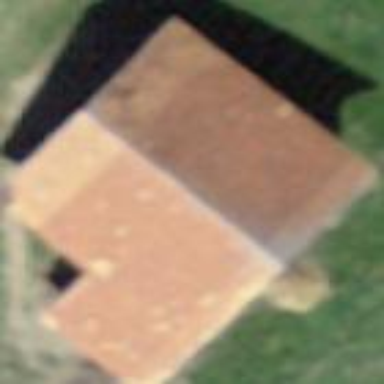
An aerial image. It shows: Rural barn.